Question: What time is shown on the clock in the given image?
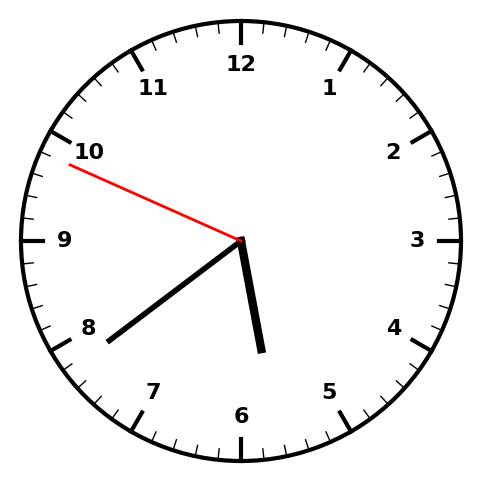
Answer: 05:38:49